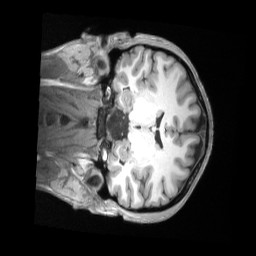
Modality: T1w
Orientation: coronal
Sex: female
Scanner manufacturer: siemens
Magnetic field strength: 3 T
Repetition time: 2.53 s
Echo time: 0.00164 s